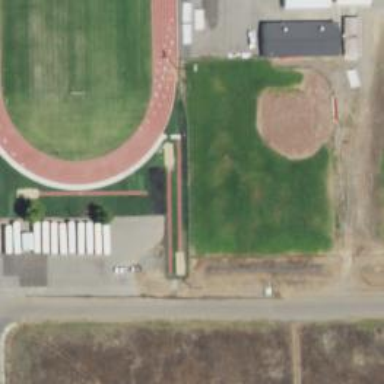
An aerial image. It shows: Track in leisure land.